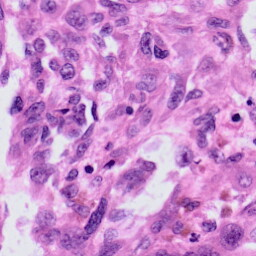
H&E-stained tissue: Skin